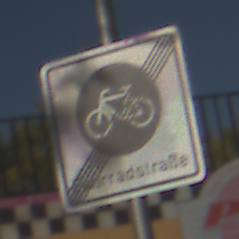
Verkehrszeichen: EndeFahrradstrasse
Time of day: MorningAfternoon
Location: Outdoor (Special)
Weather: PartlyCloudy
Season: NotSpecified
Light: Natural